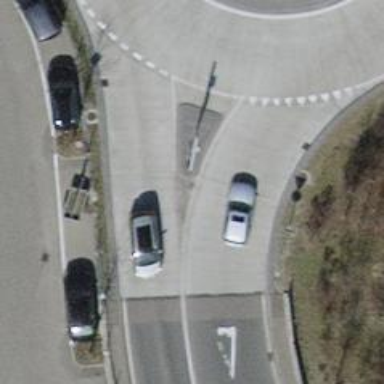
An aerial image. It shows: Traffic calming island.